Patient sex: M
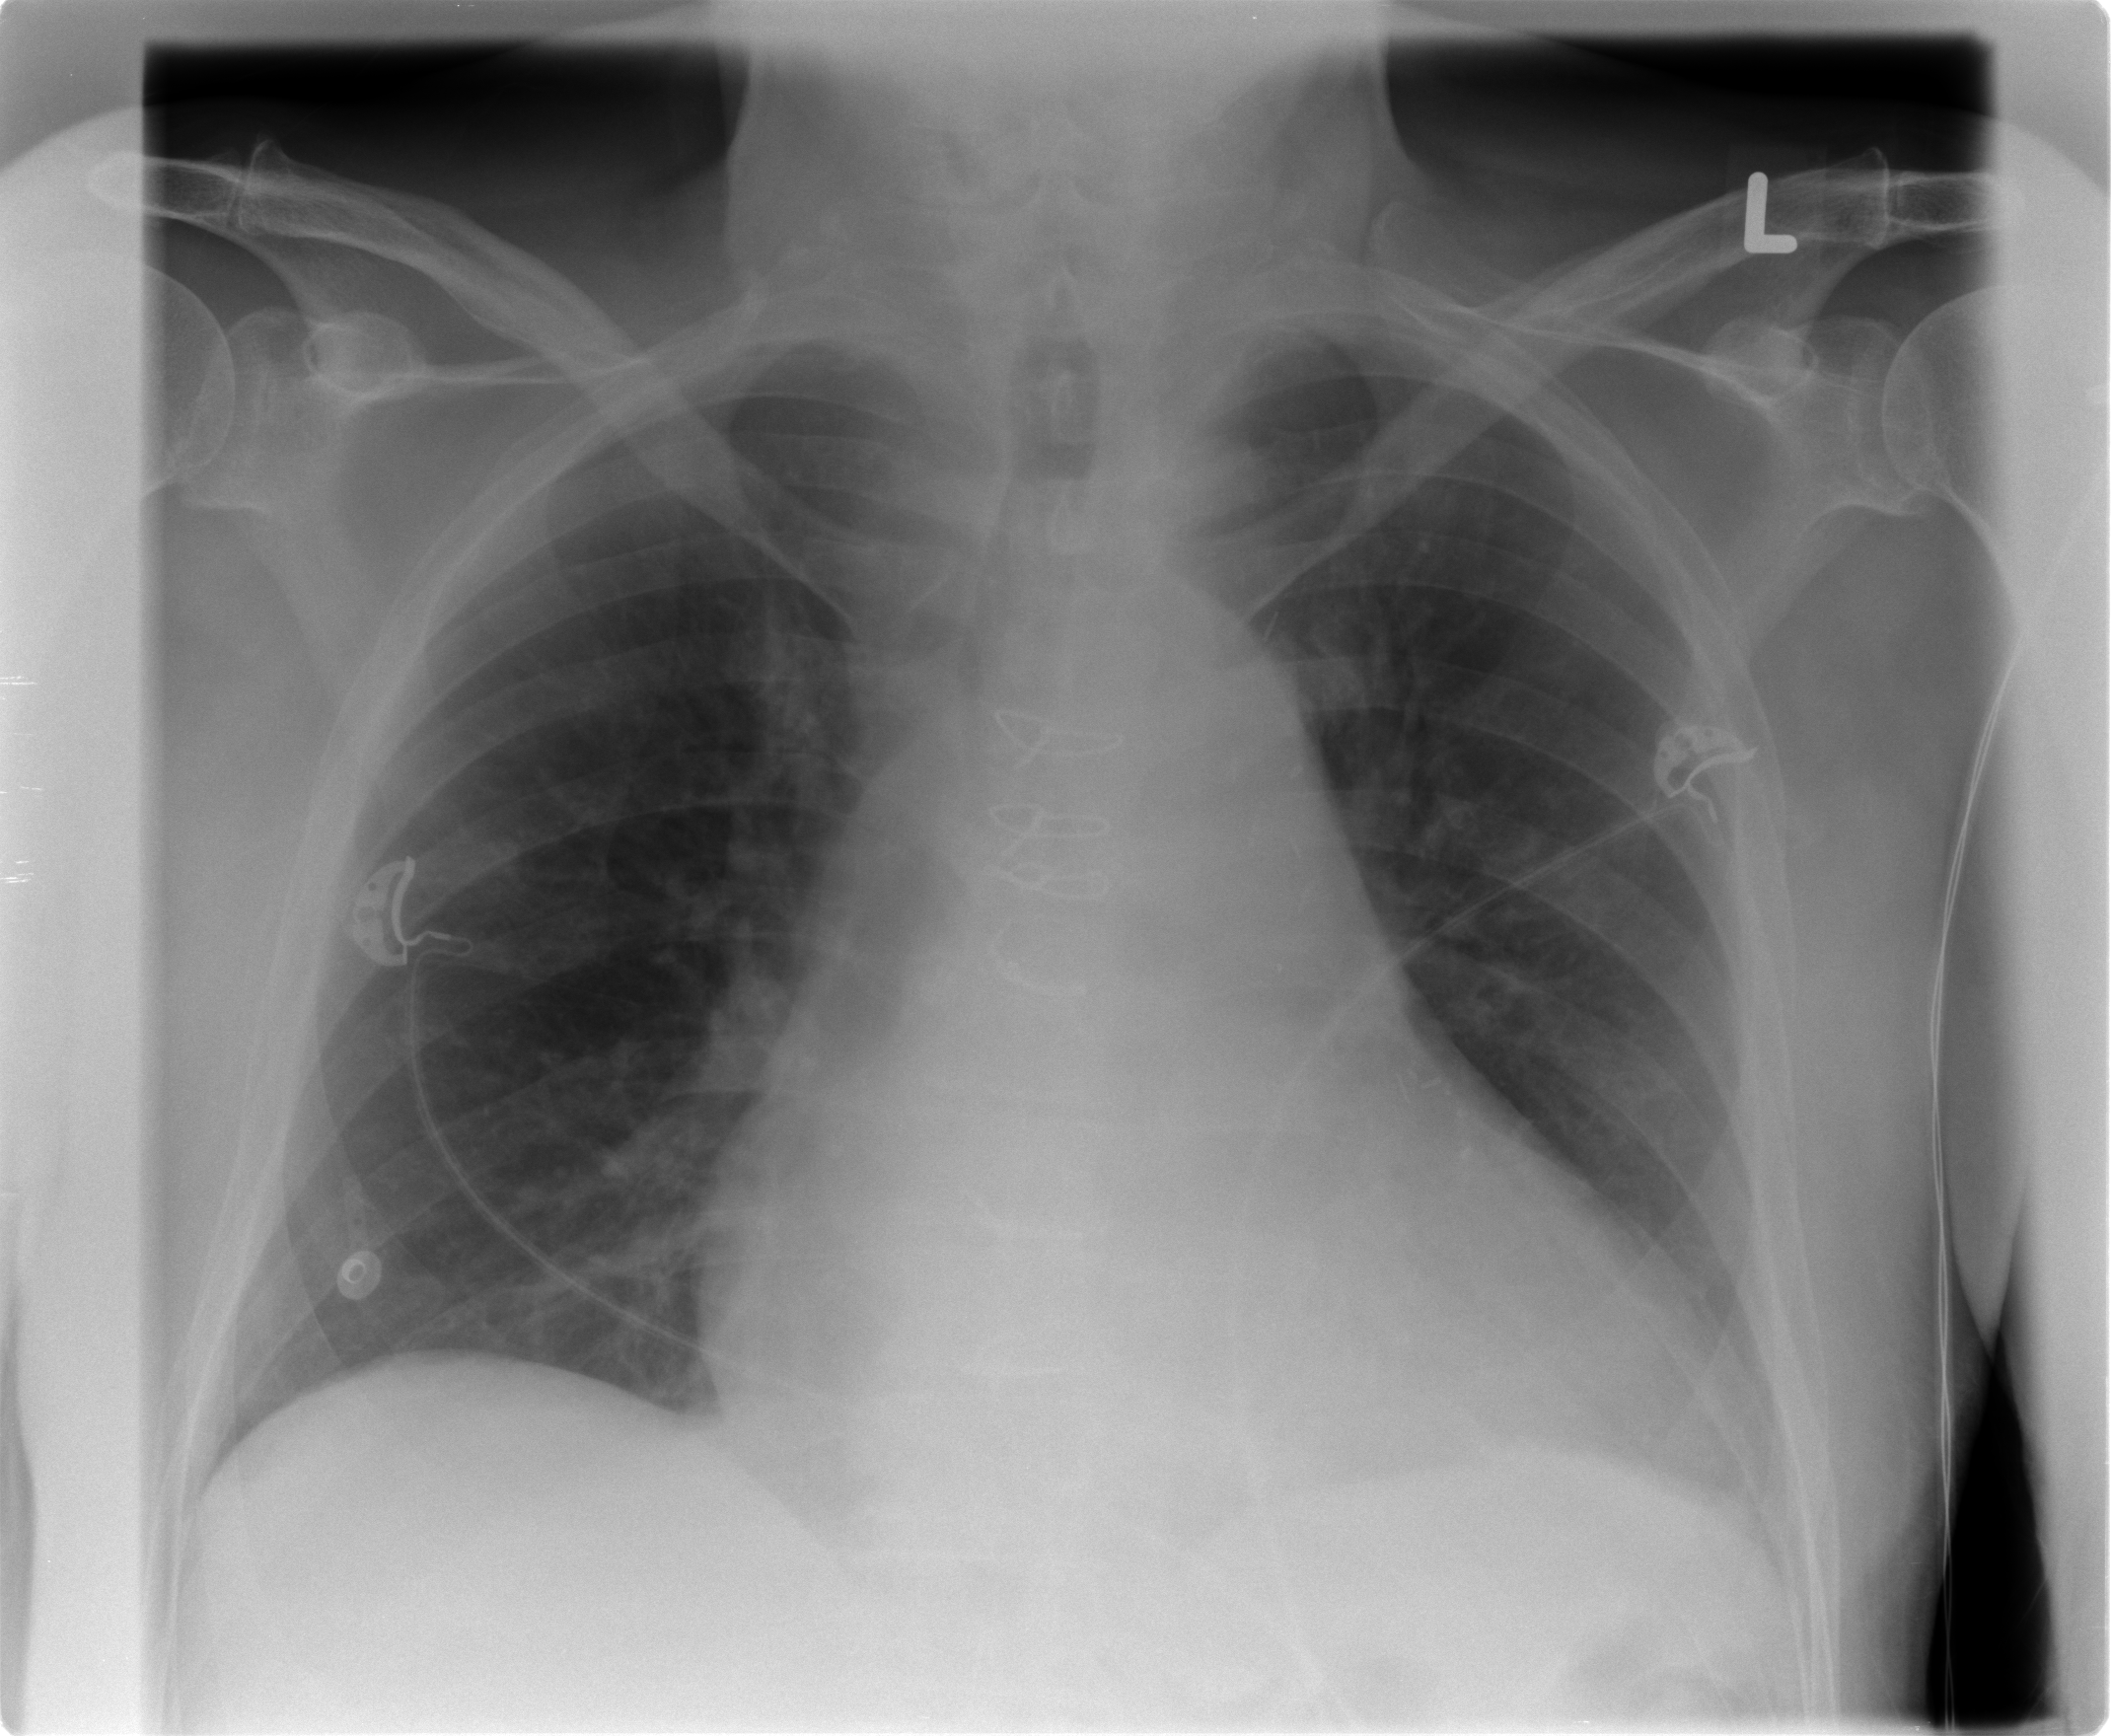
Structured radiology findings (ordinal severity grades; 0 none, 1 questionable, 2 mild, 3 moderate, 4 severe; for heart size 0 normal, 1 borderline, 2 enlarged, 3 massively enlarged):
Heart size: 2
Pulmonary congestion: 0
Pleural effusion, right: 0
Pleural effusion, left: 0
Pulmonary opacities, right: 0
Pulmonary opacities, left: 0
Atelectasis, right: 2
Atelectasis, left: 0